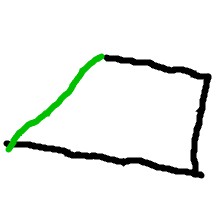
Shape: trapezoid